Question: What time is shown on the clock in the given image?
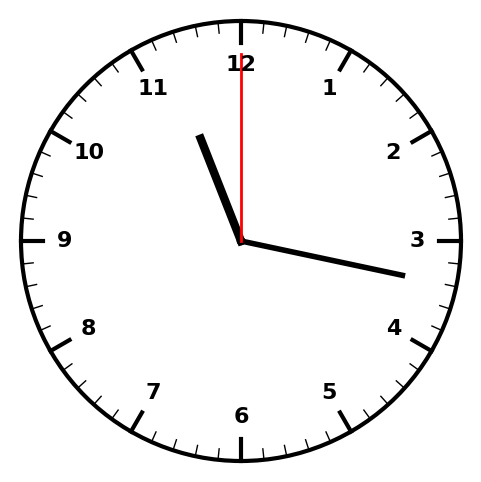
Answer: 11:17:00